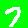
Digit: 7